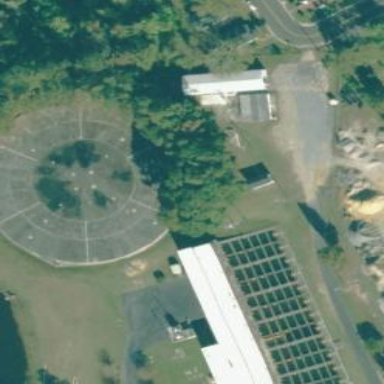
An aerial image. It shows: Wastewater plant.